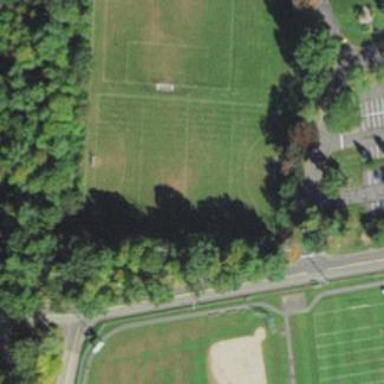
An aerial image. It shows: Lacrosse pitch for leisure sports activities.